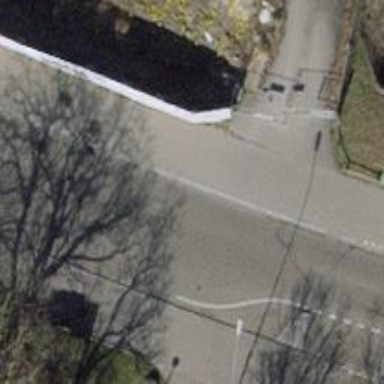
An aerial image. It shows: Asphalt sidewalk path.